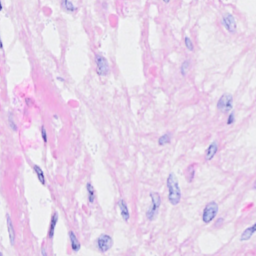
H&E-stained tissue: Breast